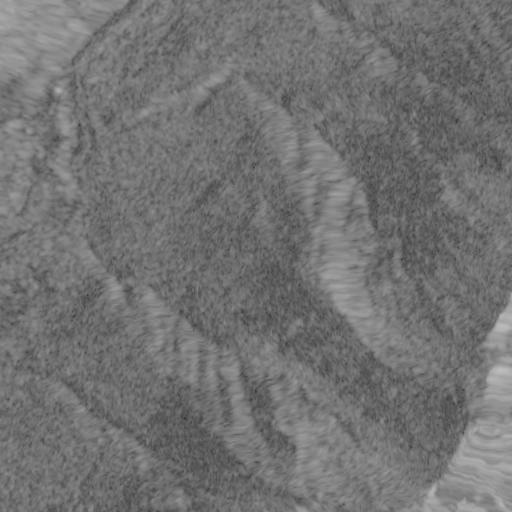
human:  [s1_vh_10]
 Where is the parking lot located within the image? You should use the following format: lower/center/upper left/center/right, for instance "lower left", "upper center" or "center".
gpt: The parking lot is located in the center left of the image.
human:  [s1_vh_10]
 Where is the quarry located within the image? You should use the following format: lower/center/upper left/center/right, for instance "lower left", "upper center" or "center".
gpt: The quarry is located in the center left of the image.
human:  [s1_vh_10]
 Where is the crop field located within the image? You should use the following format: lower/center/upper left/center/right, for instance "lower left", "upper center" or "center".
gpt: There is no crop field in the image.

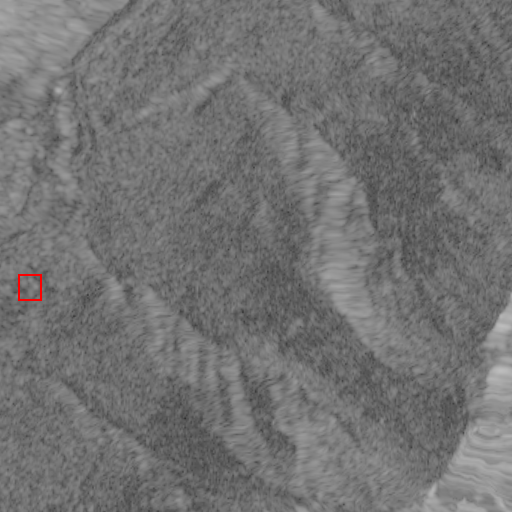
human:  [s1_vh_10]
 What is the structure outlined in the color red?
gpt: The structure outlined in red is a quarry.
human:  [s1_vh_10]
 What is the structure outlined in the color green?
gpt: There is no green outline.